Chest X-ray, PA view. Patient: 65 years old, sex F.
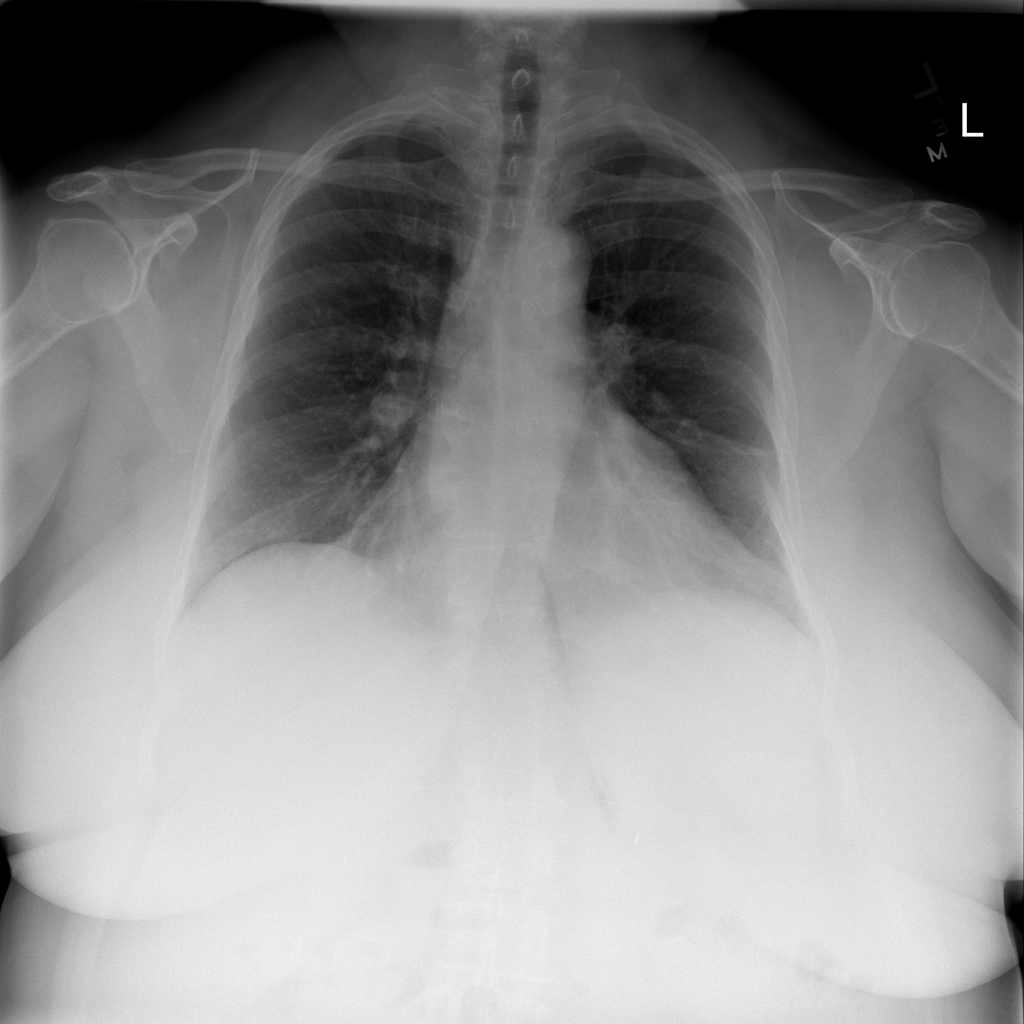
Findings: Atelectasis, Pneumonia